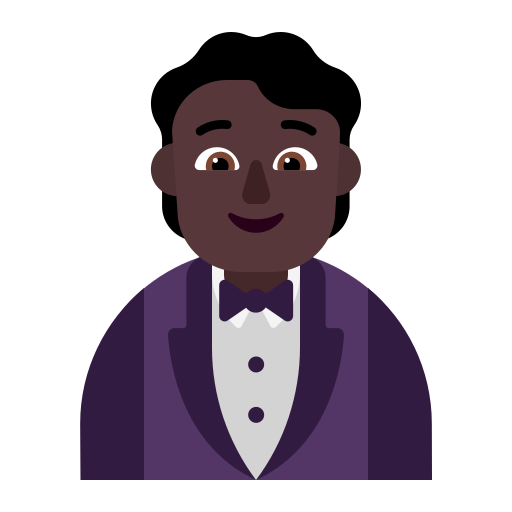
person in tuxedo flat dark